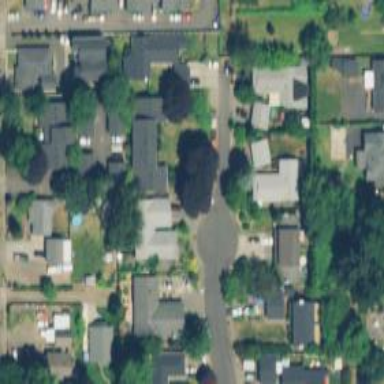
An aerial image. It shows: Residential road with sidewalk on the left.